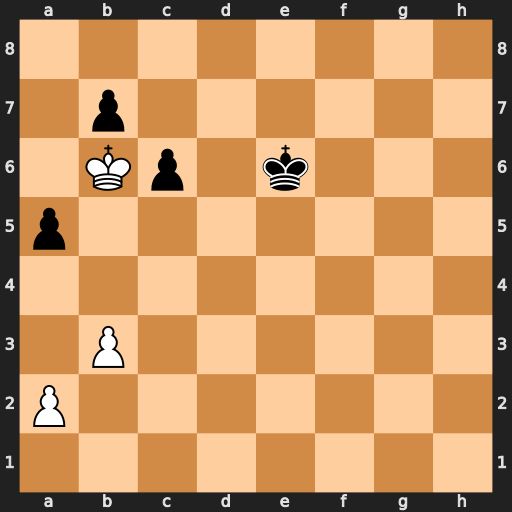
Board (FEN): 8/1p6/1Kp1k3/p7/8/1P6/P7/8
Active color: w
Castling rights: -
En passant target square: -
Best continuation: Kxb7 Kd5 Kb6